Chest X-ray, AP view. Patient: 62 years old, sex M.
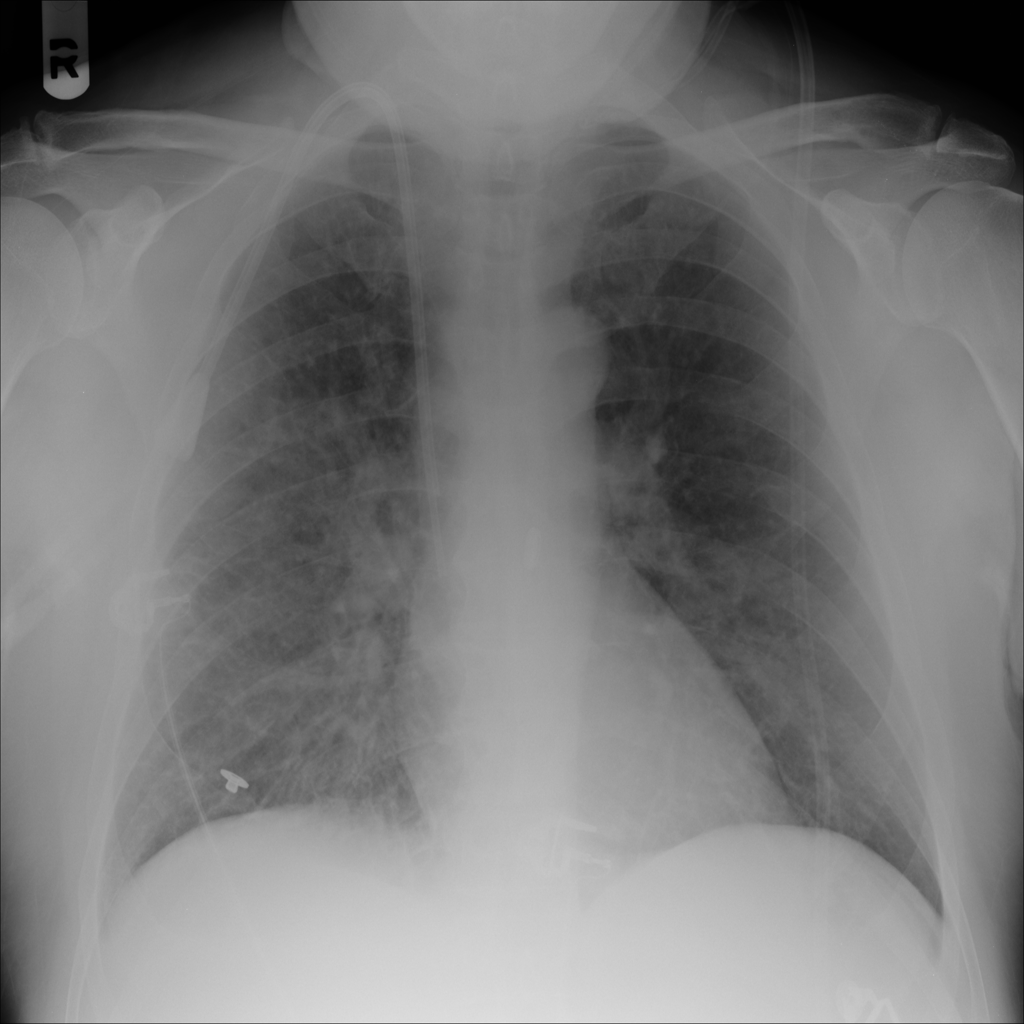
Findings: Edema